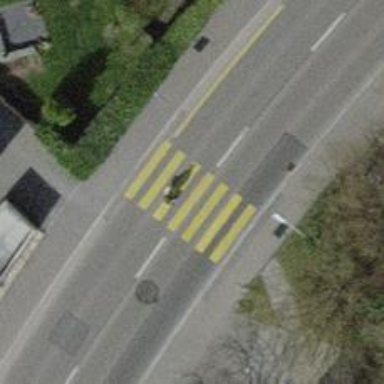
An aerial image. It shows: Uncontrolled zebra crossing on the road.